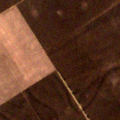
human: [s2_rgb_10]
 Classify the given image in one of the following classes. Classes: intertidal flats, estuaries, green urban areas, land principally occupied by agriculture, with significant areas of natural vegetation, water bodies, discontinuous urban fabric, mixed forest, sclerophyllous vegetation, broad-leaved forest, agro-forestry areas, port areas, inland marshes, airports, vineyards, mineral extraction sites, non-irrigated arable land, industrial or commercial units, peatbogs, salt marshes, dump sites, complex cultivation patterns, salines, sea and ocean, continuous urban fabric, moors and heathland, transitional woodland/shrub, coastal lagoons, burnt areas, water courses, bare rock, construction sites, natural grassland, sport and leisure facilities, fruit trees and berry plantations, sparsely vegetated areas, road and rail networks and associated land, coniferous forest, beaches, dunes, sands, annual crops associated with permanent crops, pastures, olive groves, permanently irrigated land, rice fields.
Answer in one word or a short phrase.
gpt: non-irrigated arable land